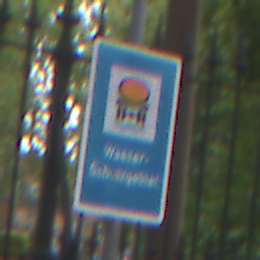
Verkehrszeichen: Wasserschutzgebiet
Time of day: MorningAfternoon
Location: Outdoor (Urban)
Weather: Overcast
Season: NotSpecified
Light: Natural